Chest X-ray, AP view. Patient: 24 years old, sex F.
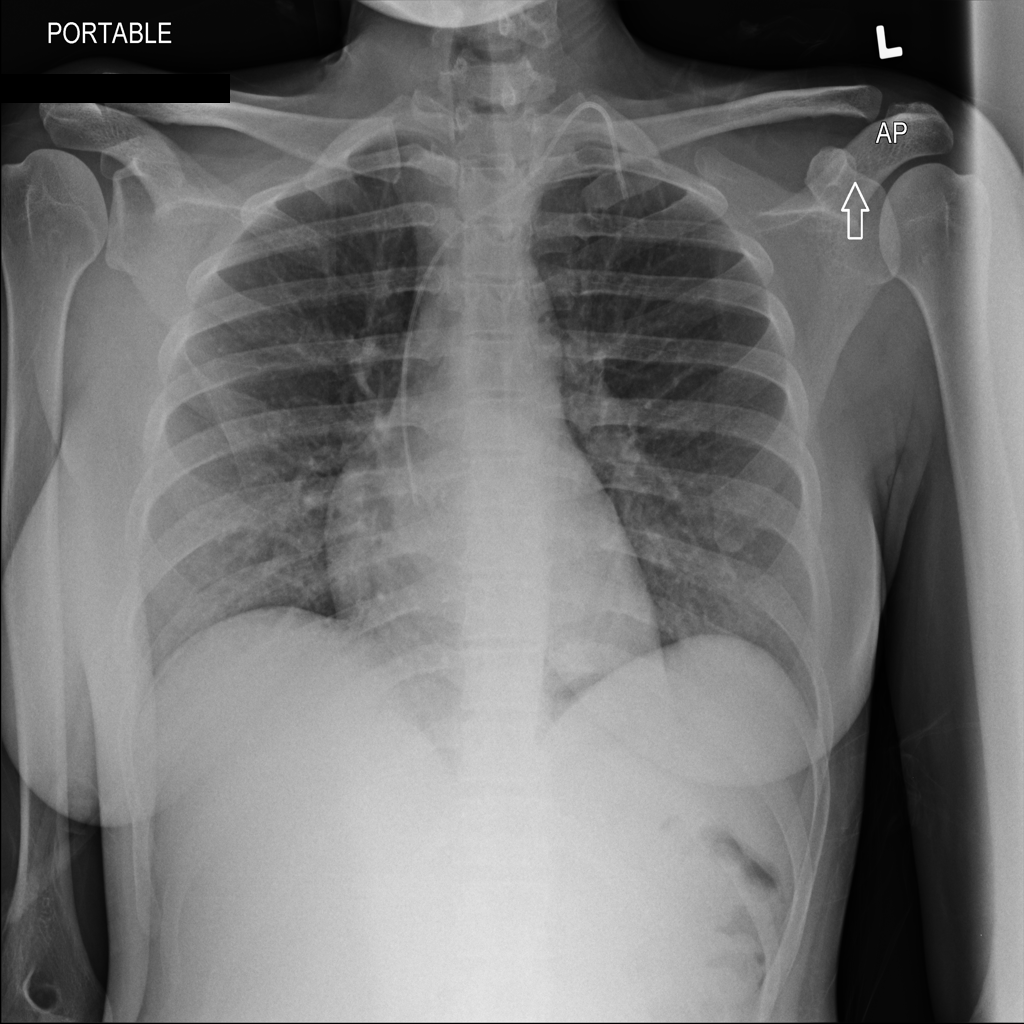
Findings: No Finding